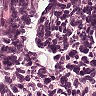
Metastatic tissue present: no